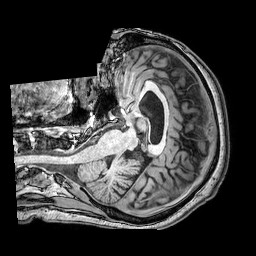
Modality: T1w
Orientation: axial
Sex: male
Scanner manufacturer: philips
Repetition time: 0.008252 s
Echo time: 0.00378 s